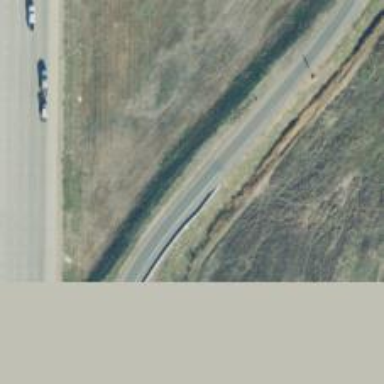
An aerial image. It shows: Asphalt motorway link.